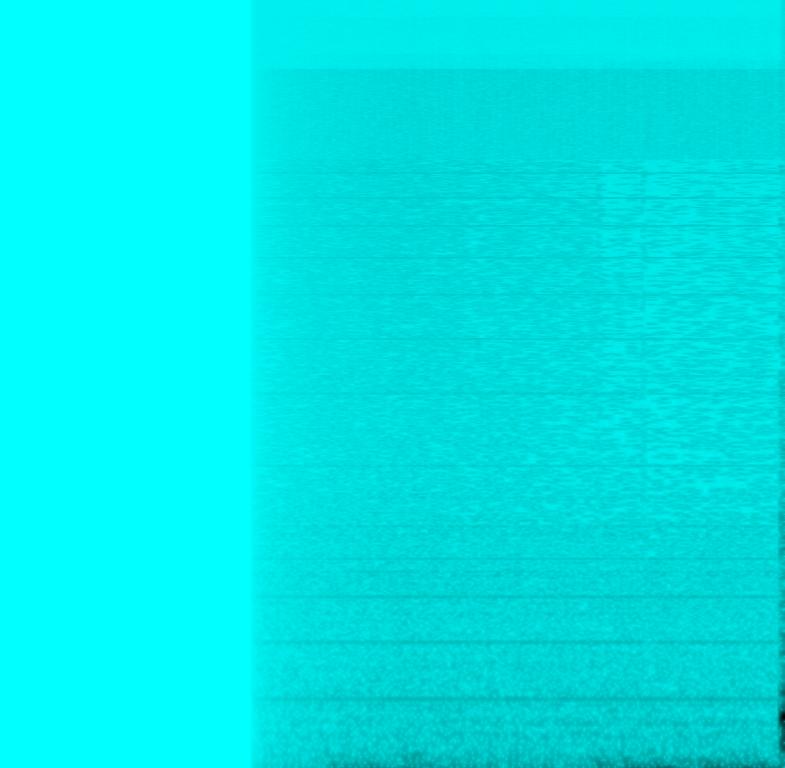
This audio contains someone slowly finger picking a chord up and down ending on the root note. This is an amateur recording and may be used for educational purposes.